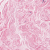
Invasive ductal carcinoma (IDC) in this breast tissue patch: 0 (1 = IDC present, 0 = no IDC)